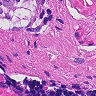
Metastatic tissue present: yes